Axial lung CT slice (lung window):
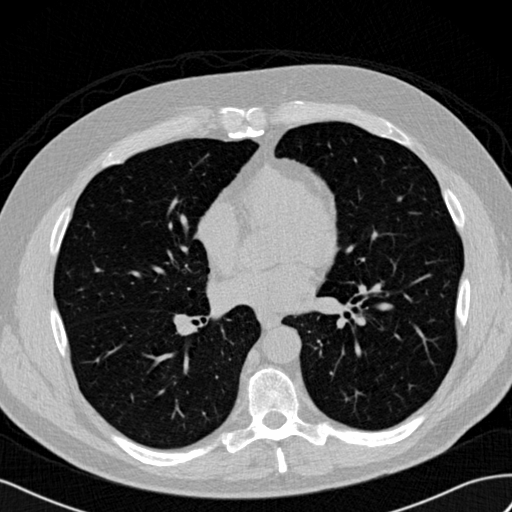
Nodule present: no